Field crop: maize
Growth stage: 2
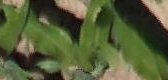
Species: maize